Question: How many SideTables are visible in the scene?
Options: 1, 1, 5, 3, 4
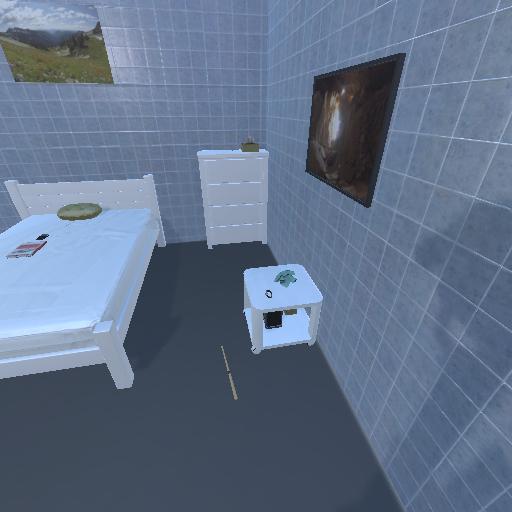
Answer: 1